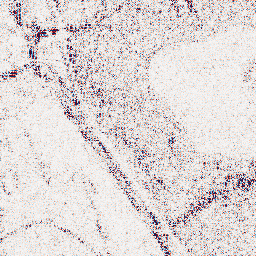
Category: wavelet
Decomposition family: wavelet_dwt
Decomposition parameters: wavelet: db8
level: 1
Upsampling method: sinc_blackman
Upsampling parameters: scale: 2
kernel_size: 16
Upsampling scale: 2